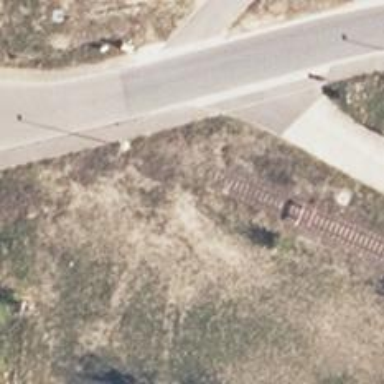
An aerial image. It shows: Disused railway spur service.